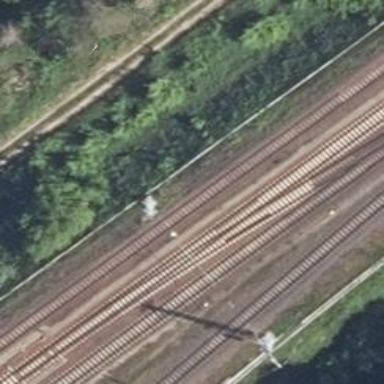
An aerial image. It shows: Railway with electrified contact lines.